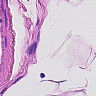
Metastatic tissue present: no